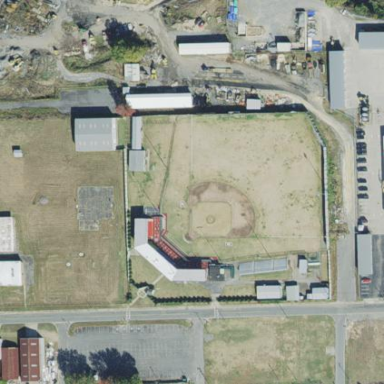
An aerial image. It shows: Baseball pitch for leisure and sports activities.